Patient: sex F, age 68
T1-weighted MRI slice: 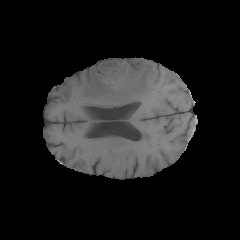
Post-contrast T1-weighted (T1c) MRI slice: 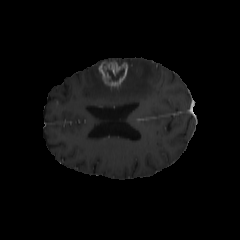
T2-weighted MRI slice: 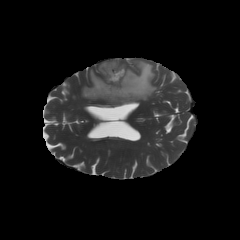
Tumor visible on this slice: yes
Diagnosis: Glioblastoma, IDH-wildtype
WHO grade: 4